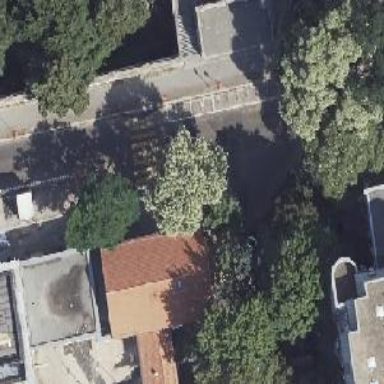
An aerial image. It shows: Bicycle parking located on the sidewalk.